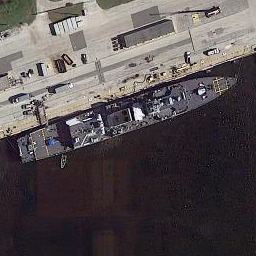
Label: Arleigh_Burke-class_destroyer